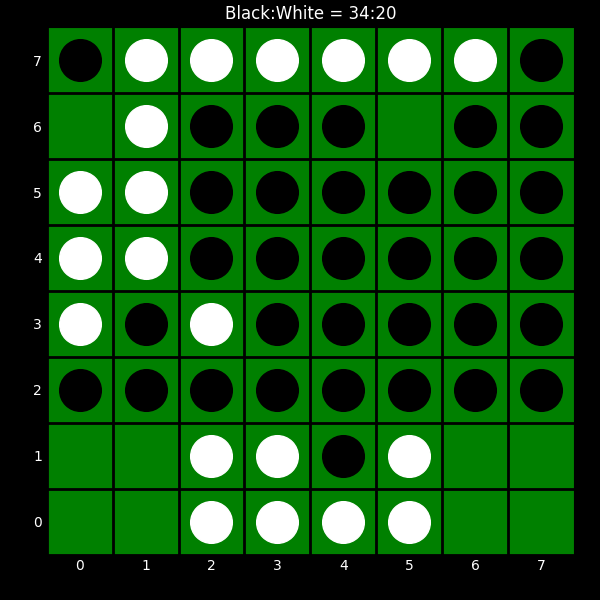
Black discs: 34
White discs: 20